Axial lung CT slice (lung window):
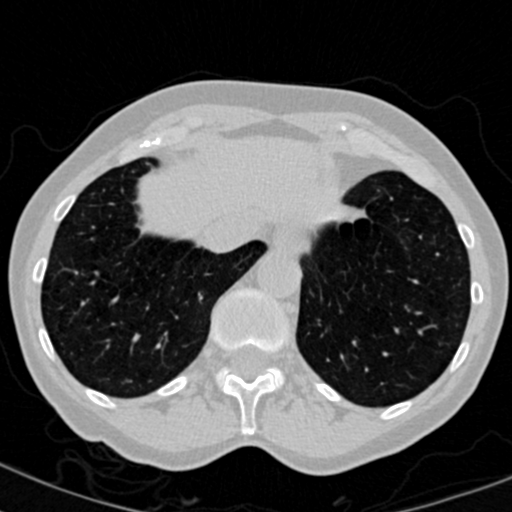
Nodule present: no